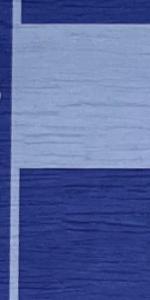
Label: Empty